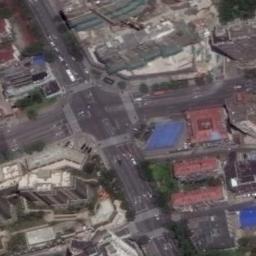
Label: intersection